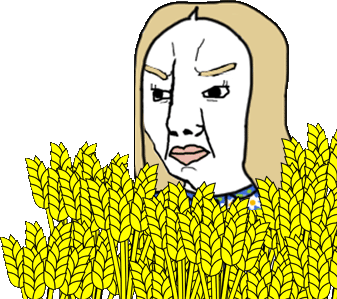
Label: 5_Poljak